Question: <URL>
Hi all,
I am working on a dataset on Google Sheet and I need to get the random data (specified number) by the col 3 names to audit I am using google app script for the same but couldn't able to get the data. Here's the code I tried but I don't want the % of data I want the equally distributed random data for each employee in col 3.
'''
function myFunction() {
var ss = SpreadsheetApp.getActiveSpreadsheet();
var trn = ss.getSheetByName('Data');
var originalData = trn.getRange(2, 1, trn.getLastRow() - 1, 3).getValues();
var ReviewerEmail = data;
var data = originalData.filter(function(item) {
return item[1] === 'rob' || item[1] === 'john' || item[1] === 'toger';
});
//Logger.log(data);
var targetsheet = ss.insertSheet(Reviewer);
targetsheet.getRange(1, 1, data.length, data[0].length).setValues(data);
}
function getsampledata() {
var sheet = SpreadsheetApp.getActiveSheet();
var range = sheet.getRange('A:C');
var values = range.getValues();
var headers = values.shift();
var nameColumn = 1;
var uniqueNames = values
.map((row) => row[nameColumn])
.filter((item, i, ar) => ar.indexOf(item) === i)
.filter(String);
var data = [headers];
uniqueNames.forEach(function(name) {
var nameEntries = values.filter((row) => row[nameColumn] == name);
var entries = nameEntries.length;
var tenth = Math.round((entries / 100) * 27.35); //Sampling Percentage
for (i = 0; i < tenth; i++) {
var random = Math.floor(Math.random() * nameEntries.length);
data.push(nameEntries[random]);
nameEntries.splice(random, 1);
}
});
return data;
}
'''

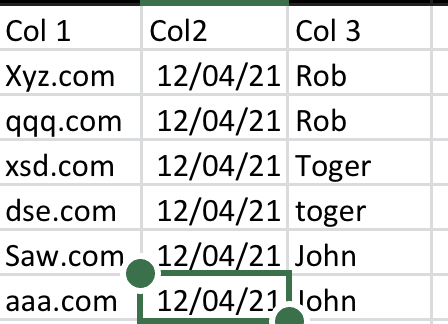
Answer: If you want a specific number of sample, then use a parameter to indicate how many you want for each.
Whole working script:
'''
function getsampledata(sample) {
var sheet = SpreadsheetApp.getActiveSheet();
var range = sheet.getRange('A:C');
var values = range.getValues();
var headers = values.shift();
var nameColumn = 2;
var uniqueNames = values
.map((row) => row[nameColumn])
.filter((item, i, ar) => ar.indexOf(item) === i)
.filter(String);
var data = [headers];
uniqueNames.forEach(function(name) {
var nameEntries = values.filter((row) => row[nameColumn] == name);
for (i = 0; i < sample; i++) {
var random = Math.floor(Math.random() * nameEntries.length);
data.push(nameEntries[random]);
nameEntries.splice(random, 1);
}
});
return data;
}
'''
<URL>